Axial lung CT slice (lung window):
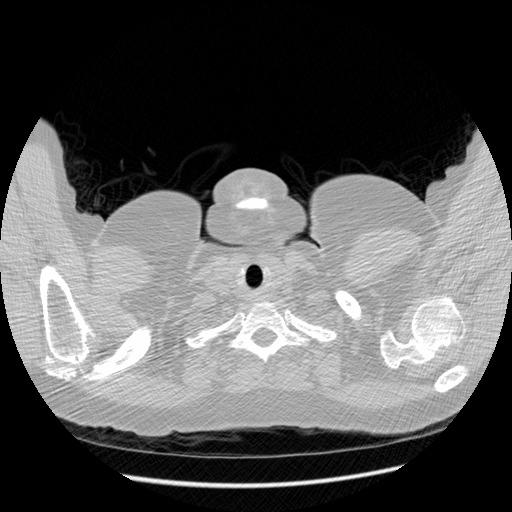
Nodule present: no